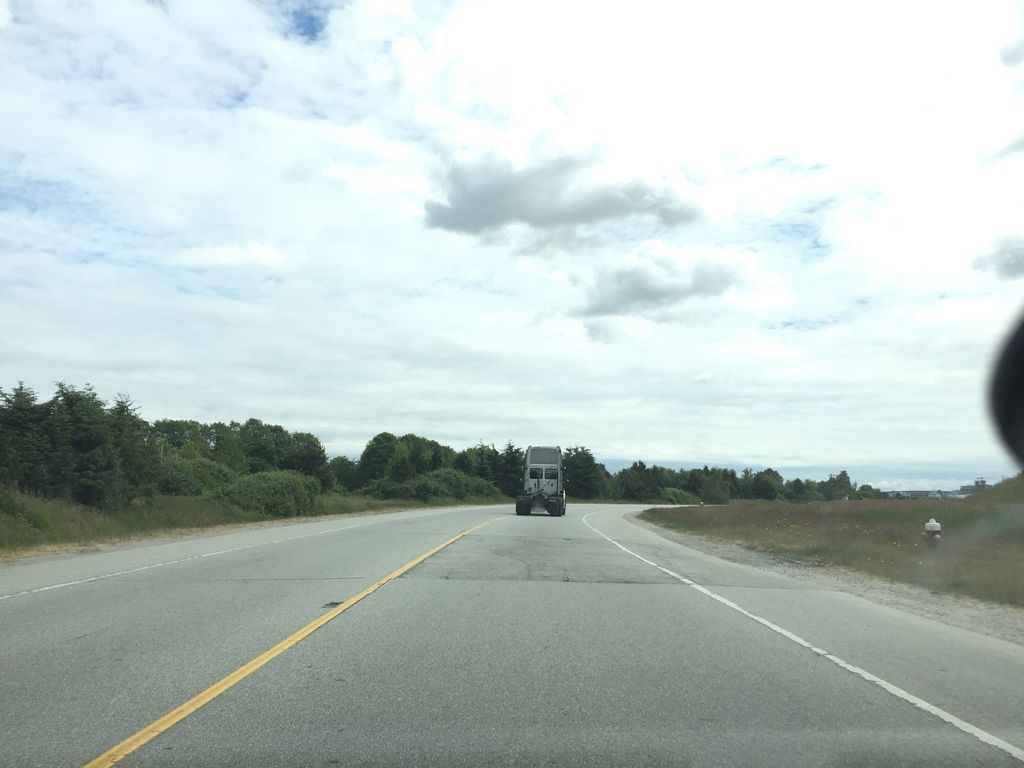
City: vancouver